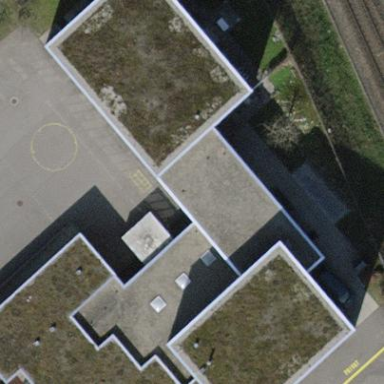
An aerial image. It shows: School building.